Interaction volume radius: 5 \u00c5
Interaction volume height: 15 \u00c5
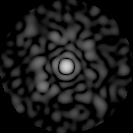
Disorder parameter: 0.8802